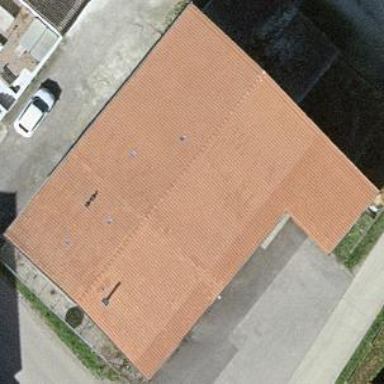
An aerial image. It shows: Simple and straightforward house.